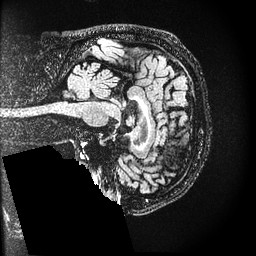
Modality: FLAIR
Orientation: sagittal
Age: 64
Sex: male
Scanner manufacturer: ge
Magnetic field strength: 3 T
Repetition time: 4.802 s
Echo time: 0.117 s